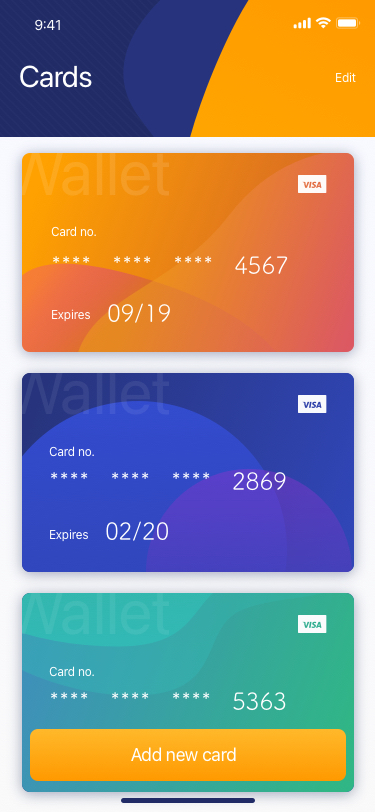
Text in this UI design:
Cards
Edit
Add new card